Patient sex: M
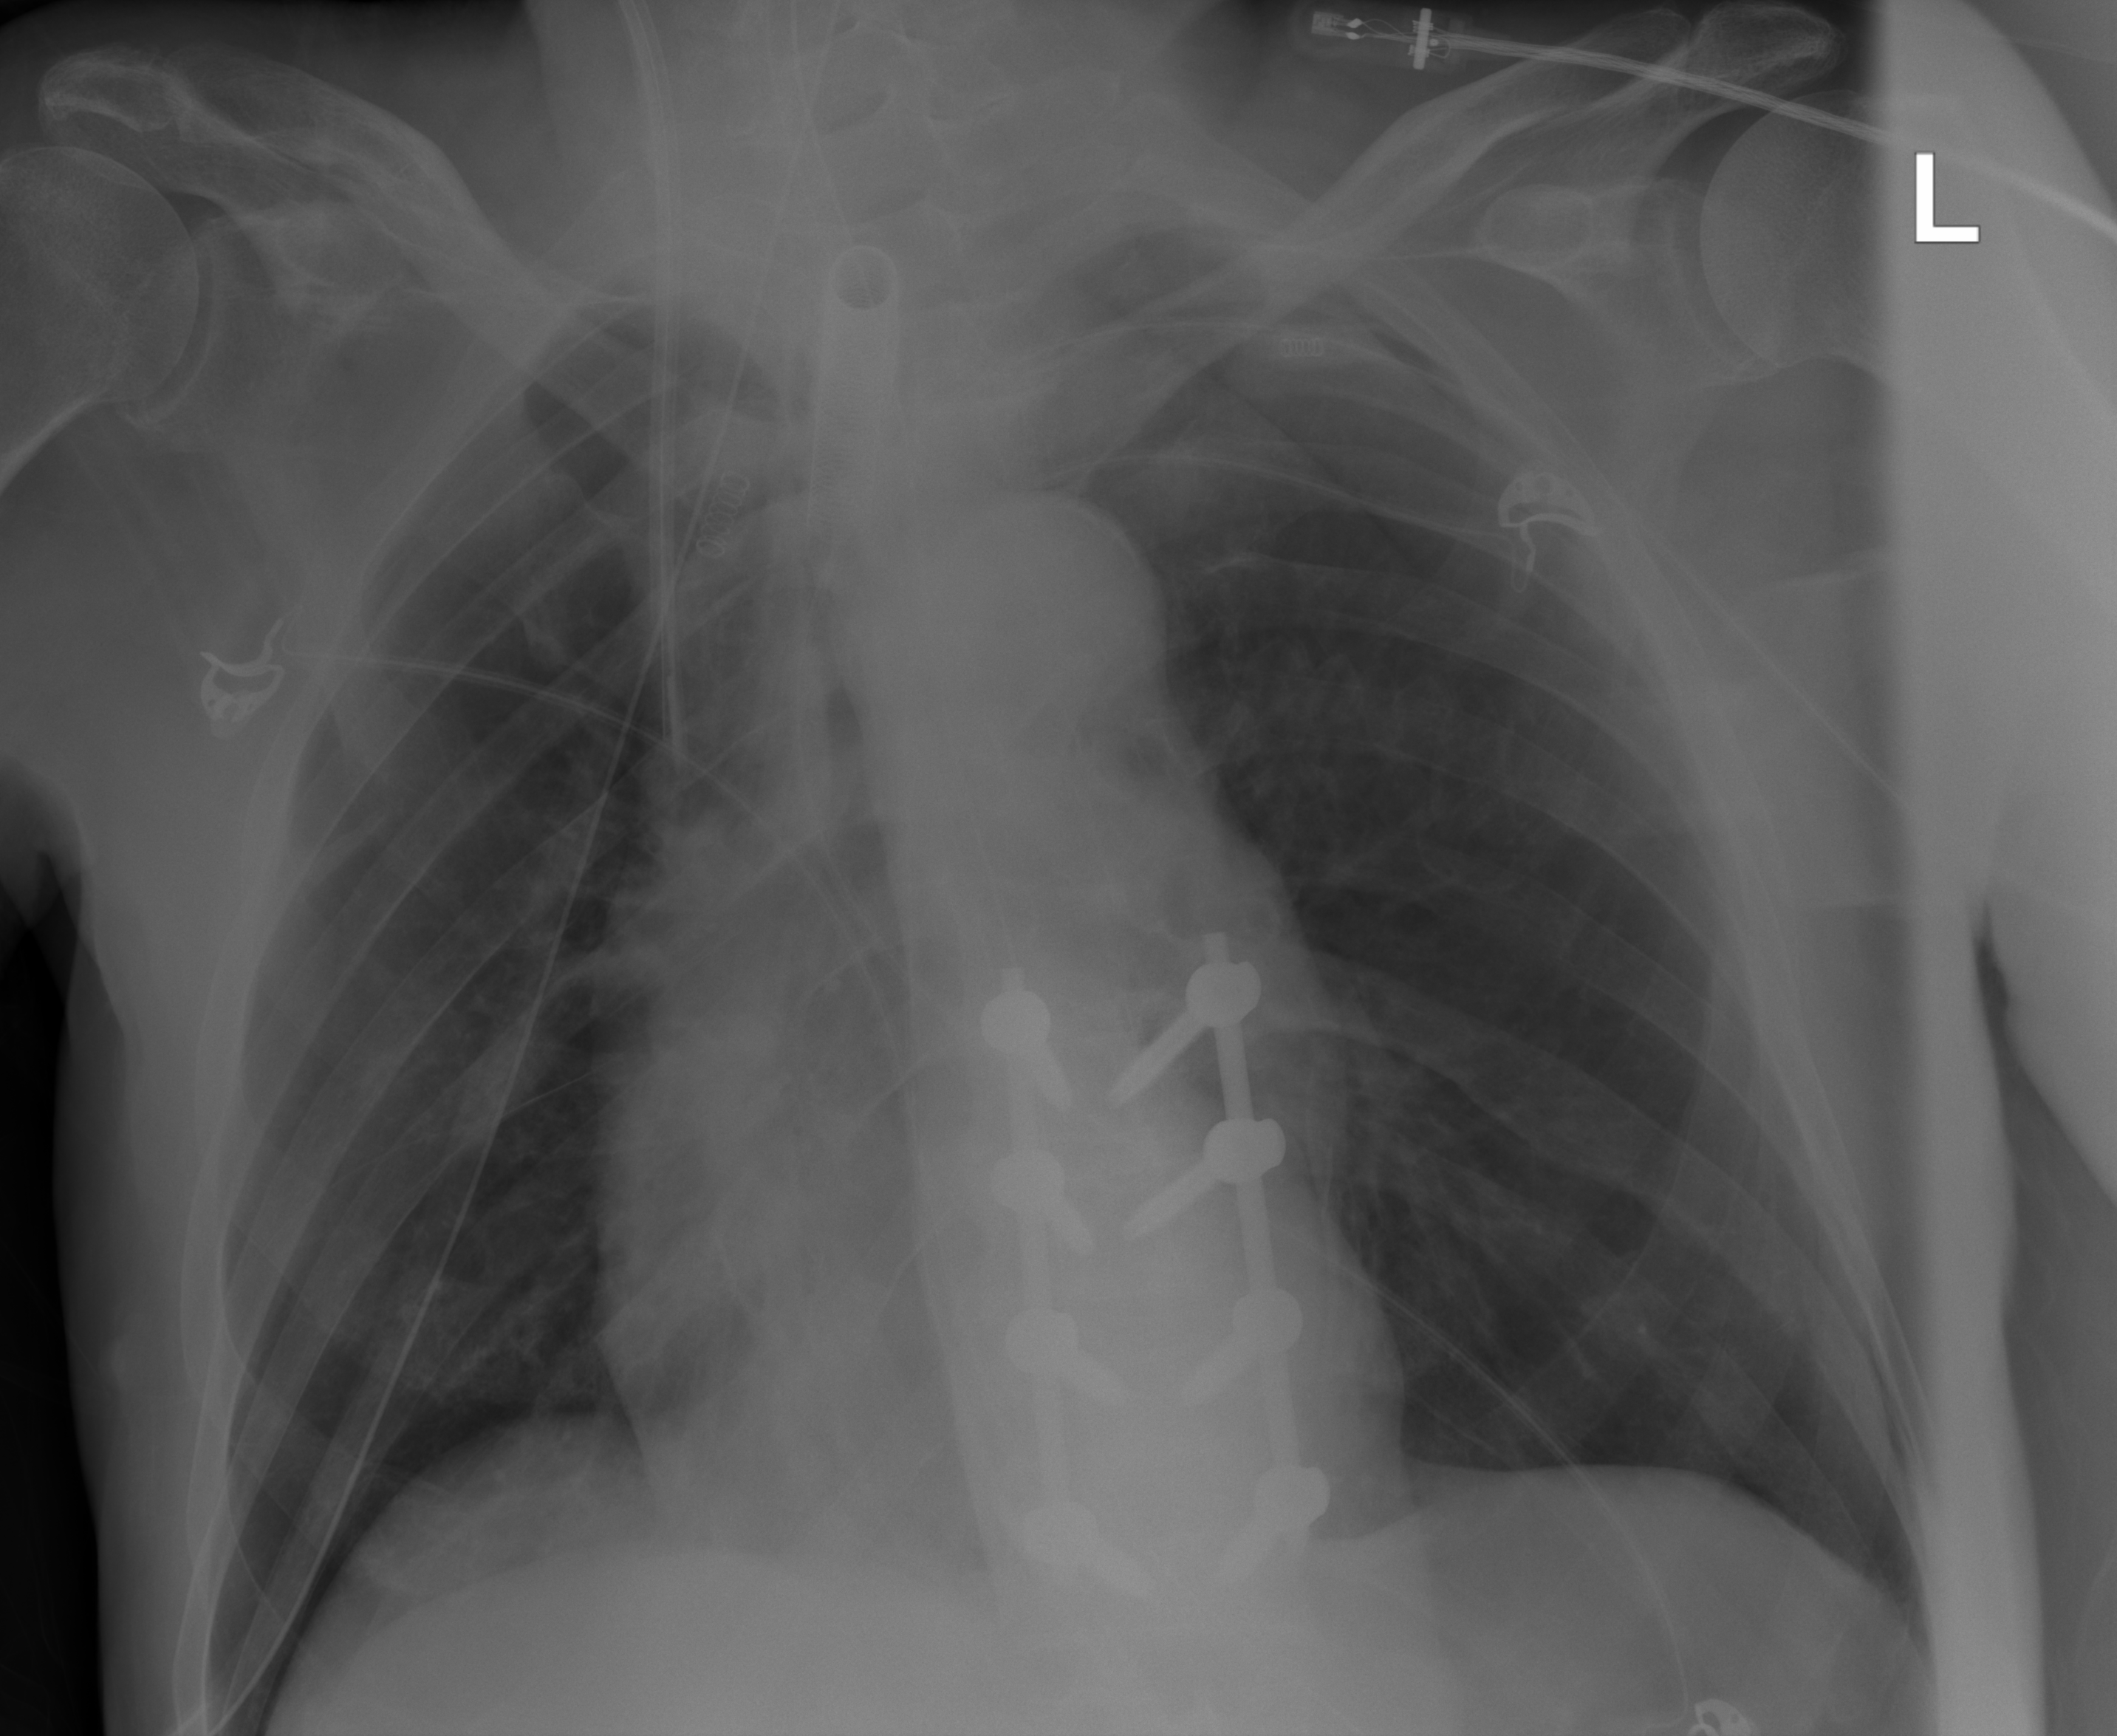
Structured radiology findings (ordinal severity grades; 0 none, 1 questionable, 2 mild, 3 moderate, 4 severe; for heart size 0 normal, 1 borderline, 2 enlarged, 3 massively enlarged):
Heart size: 1
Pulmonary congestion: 0
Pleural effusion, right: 0
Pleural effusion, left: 2
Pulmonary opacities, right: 0
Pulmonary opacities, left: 0
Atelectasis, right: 0
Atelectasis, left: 2